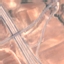
Land use / land cover class: Highway